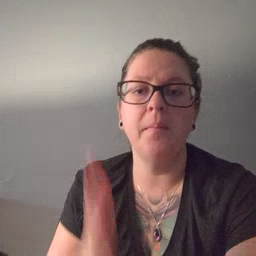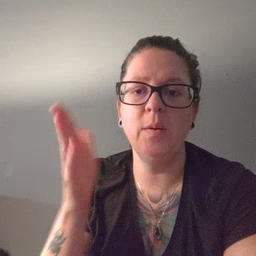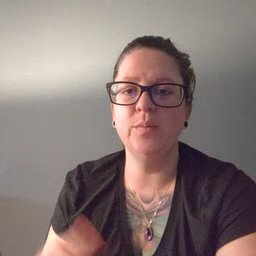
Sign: bedroom